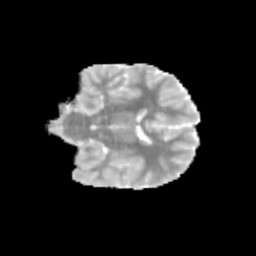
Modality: MD
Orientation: coronal
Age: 11
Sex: male
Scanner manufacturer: siemens
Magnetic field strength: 3 T
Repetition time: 3.8 s
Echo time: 0.07 s